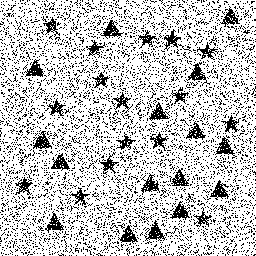
Squares: 0
Triangles: 16
Stars: 16
Total shapes: 32